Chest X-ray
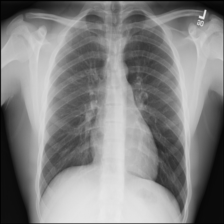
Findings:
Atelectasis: negative
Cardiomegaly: negative
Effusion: negative
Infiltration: negative
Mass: negative
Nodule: negative
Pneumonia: negative
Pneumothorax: negative
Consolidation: negative
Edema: negative
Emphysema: negative
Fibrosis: negative
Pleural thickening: negative
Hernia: negative